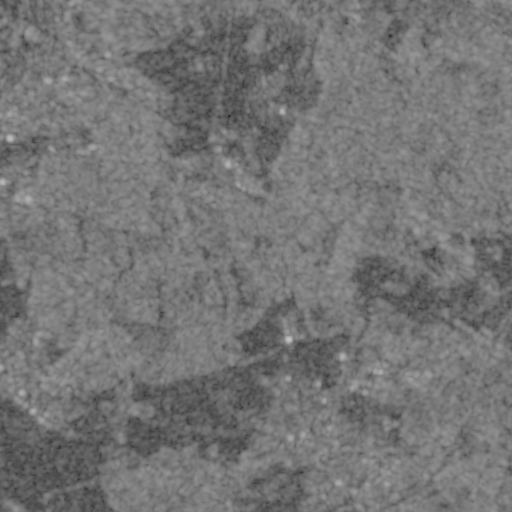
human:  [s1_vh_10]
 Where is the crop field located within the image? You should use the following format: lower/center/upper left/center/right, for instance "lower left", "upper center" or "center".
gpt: The crop field is located in the upper center of the image.
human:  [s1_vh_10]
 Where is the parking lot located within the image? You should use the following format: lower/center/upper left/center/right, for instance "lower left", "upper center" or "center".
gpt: The parking lot is located in the upper left of the image.
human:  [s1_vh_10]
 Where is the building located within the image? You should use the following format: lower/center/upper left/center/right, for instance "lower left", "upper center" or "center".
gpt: There is no building in the image.

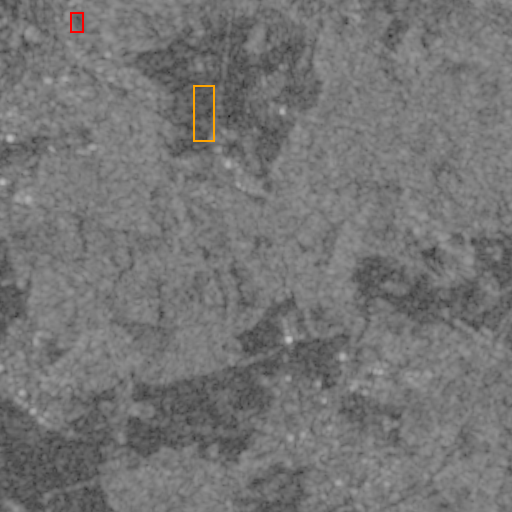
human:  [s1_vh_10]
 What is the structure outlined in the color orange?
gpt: The structure outlined in orange is a crop field.
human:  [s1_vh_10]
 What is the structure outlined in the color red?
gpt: The structure outlined in red is a park.
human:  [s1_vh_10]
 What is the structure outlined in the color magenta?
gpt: There is no magenta outline.